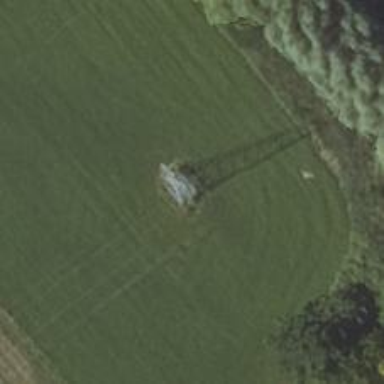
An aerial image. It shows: Power tower.